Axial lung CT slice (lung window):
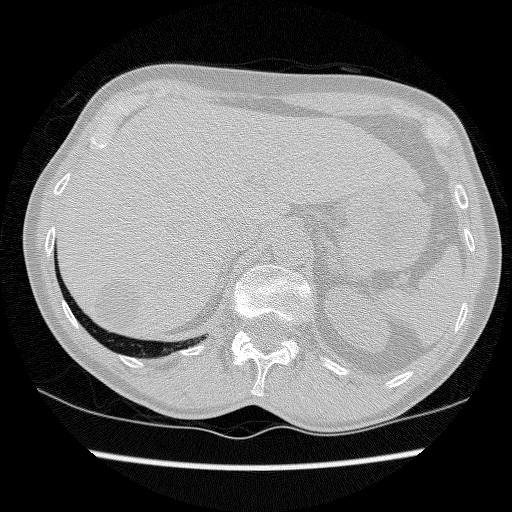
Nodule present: no